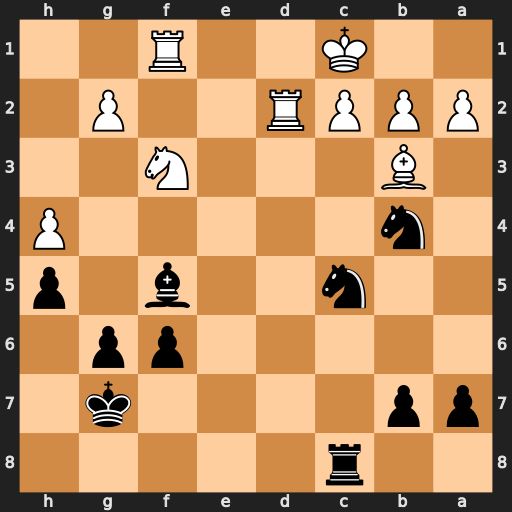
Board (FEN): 2r5/pp4k1/5pp1/2n2b1p/1n5P/1B3N2/PPPR2P1/2K2R2
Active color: b
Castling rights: -
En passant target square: -
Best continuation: Nxb3+ axb3 Nxc2 Kd1 Ne3+